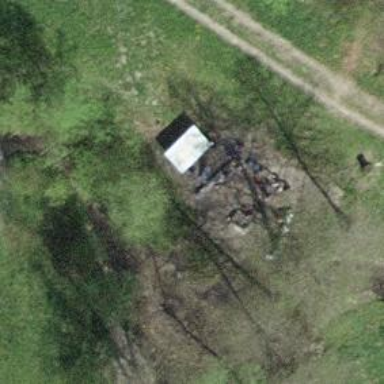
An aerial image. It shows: BBQ amenity.